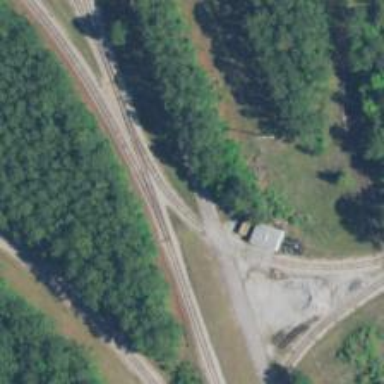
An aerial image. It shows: Rail spur service.